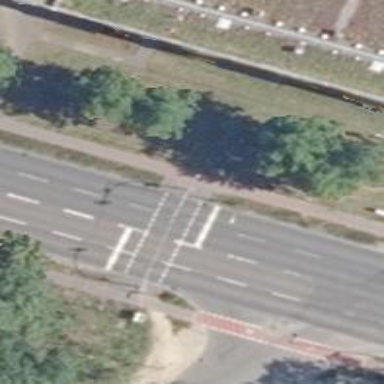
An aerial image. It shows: Asphalt footway with marked crossing equipped with traffic signals.